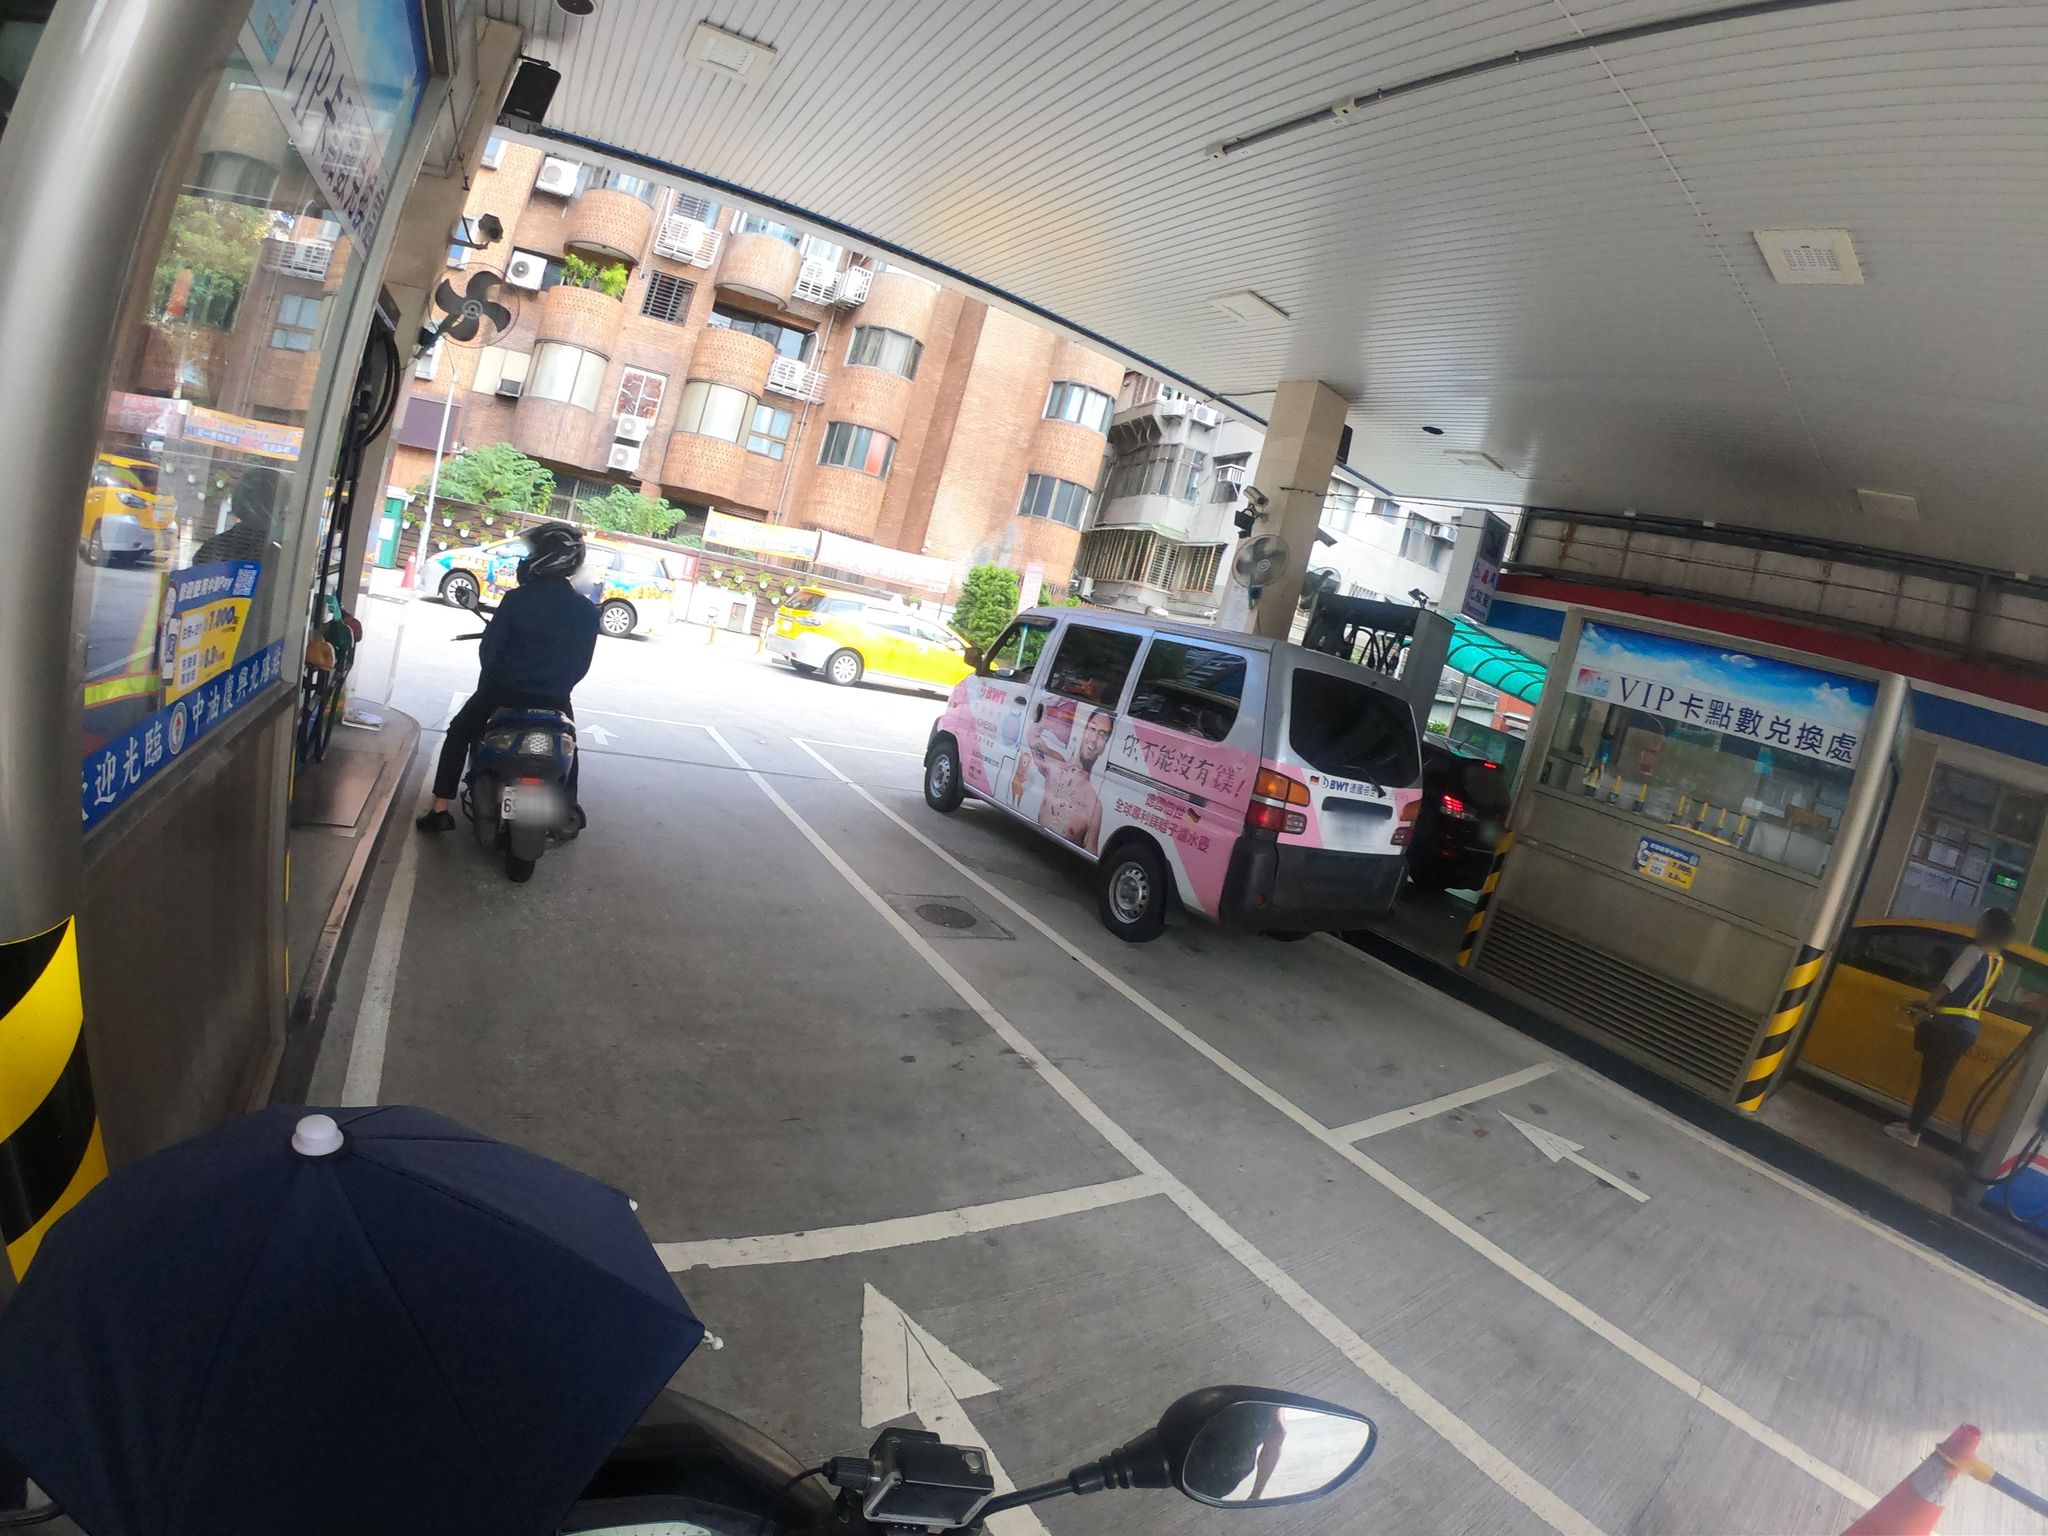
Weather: clear
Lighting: day
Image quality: good
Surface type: walking surface
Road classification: residential
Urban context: urban centre
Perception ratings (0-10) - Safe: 2.87, Lively: 9.4, Beautiful: 5.9, Boring: 2.56, Depressing: 3.33, Wealthy: 4.06